Question: I am working on a project related to charge distribution on the sphere and I decided to simulate the problem using vpython and Coulomb's law. I ran into an issue when I created a sphere because I am trying to evenly place out like 1000 points (charges) on the sphere and I can't seem to succeed, I have tried several ways but can't seem to make the points be on the sphere.
I defined an arbitrary value as a number to divide the diameter of the sphere into smaller segments. This would allow me to create a smaller rings of charges and fill out the surface of the spahre with charges. Then I make a list with 4 values that represent different parts of the radius to create the charge rings on the surface. Then I run into a problem and I am not sure how to deal with it. I have tried calculating the radius at those specific heights but yet I couldn't implement it. This is how it looks visually:[ If anyone has any suggestions, I would be greatful, thanks!
'''
SOYDNR = 10 #can be changed
SOYD = 2*radi/SOYDNR # strips of Y direction; initial height + SOYD until = 2*radi
theta = 0
dtheta1 = 2*pi/NCOS
y_list = np.arange(height - radi + SOYD, height, SOYD).tolist()
print(y_list)
for i in y_list:
while Nr<NCOS and theta<2*pi:
position = radi*vector(cos(theta),i*height/radi,sin(theta))
points_on_sphere = points_on_sphere + [sphere(pos=position, radius=radi/50, color=vector(1, 0, 0))]
Nr = Nr + 1
theta = theta + dtheta1
Nr = 0
theta = 0
'''
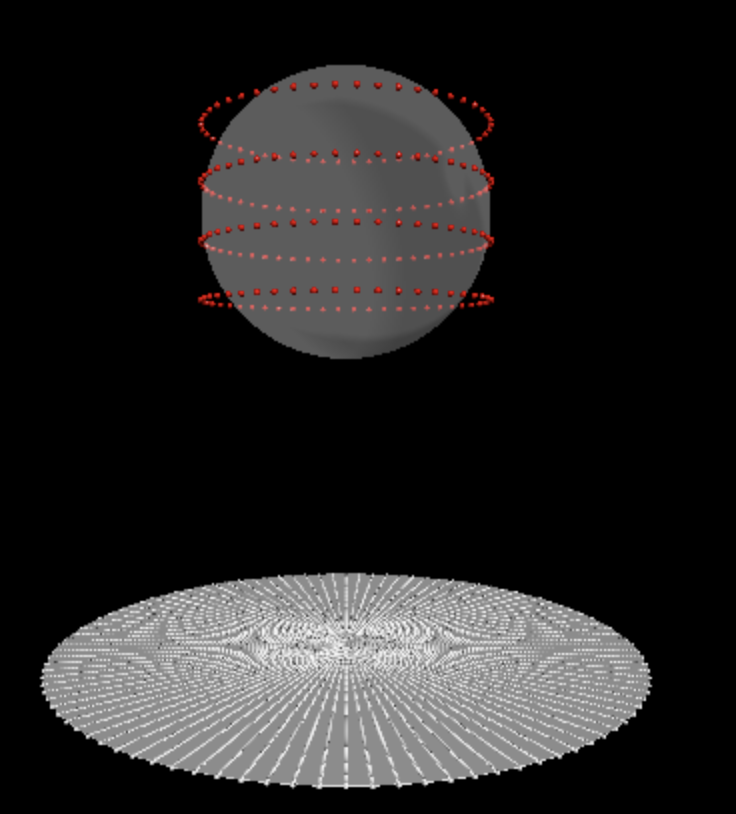
Answer: I found a great way to do it, it creates a bunch of spheres in the area that is described by an if statement this is the code I am using for my simulation that creates the sphere with points on it.
'''
def SOSE (radi, number_of_charges, height):
Charged_Sphere = sphere(pos=vector(0,height,0), radius=radi, color=vector(3.5, 3.5, 3.5), opacity=(0.2))
points_on_sphere = []
NCOS = number_of_charges
theta = 0
dtheta = 2*pi/NCOS
dr = radi/60
direcVector = vector(0, height, 0)
while theta<2*pi:
posvec1 = radi*vector(1-radi*random(),1-radi*random()/radi,1-radi*random())
posvec2 = radi*vector(1-radi*random(),-1+radi*random()/radi,1-radi*random())
if mag(posvec1)<radi and mag(posvec1)>(radi-dr):
posvec1 = posvec1+direcVector
points_on_sphere=points_on_sphere+[sphere(pos=posvec1,radius=radi/60,color=vector(1, 0, 0))]
theta=theta + dtheta
if mag(posvec2)<radi and mag(posvec2)>(radi-dr):
posvec2 = posvec2+direcVector
points_on_sphere=points_on_sphere+[sphere(pos=posvec2,radius=radi/60,color=vector(1, 0, 0))]
theta=theta + dtheta
'''
This code can be edited to add more points and I have two if statements because I want to change the height at which the sphere is present, and if I have just one statement I only see half of the sphere. :)